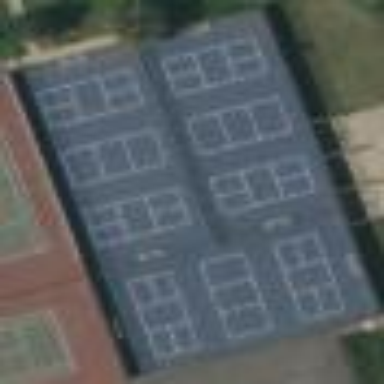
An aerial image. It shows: Tennis court on pitch designated for leisure land.